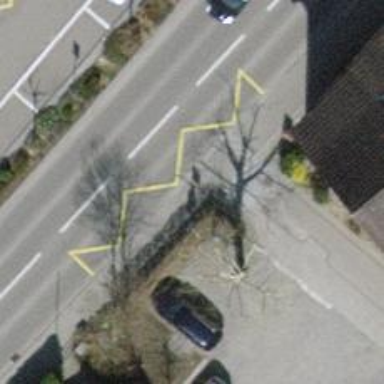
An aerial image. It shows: Bus stop with platform for public transport.